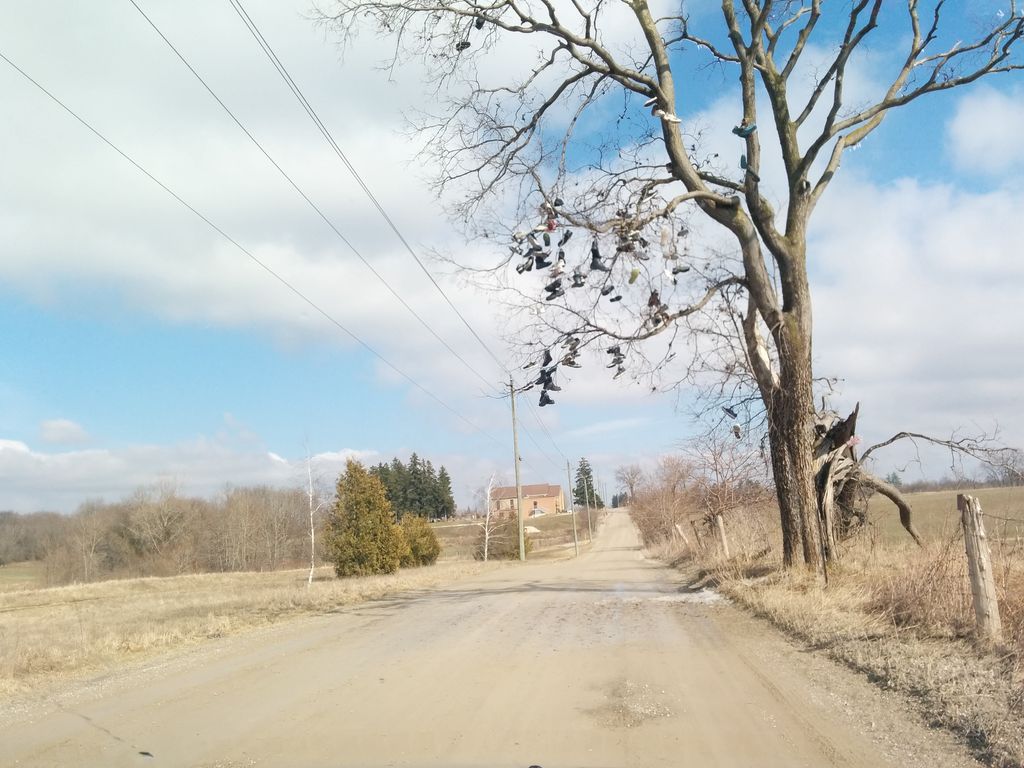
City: kitchener-waterloo